Field crop: maize
Growth stage: 2
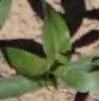
Species: maize